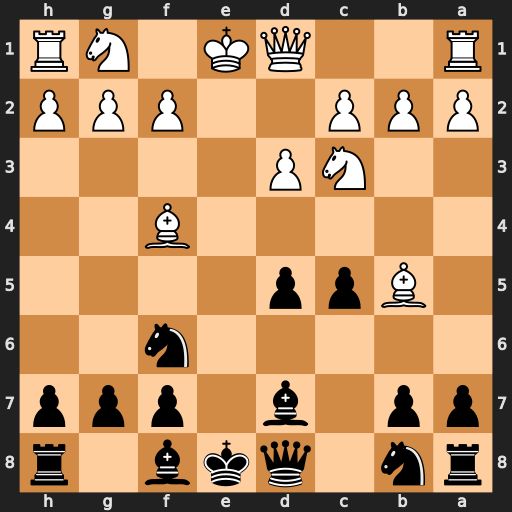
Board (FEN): rn1qkb1r/pp1b1ppp/5n2/1Bpp4/5B2/2NP4/PPP2PPP/R2QK1NR
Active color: b
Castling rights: KQkq
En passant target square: -
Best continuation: Bxb5 Nxb5 Qa5+ Nc3 d4